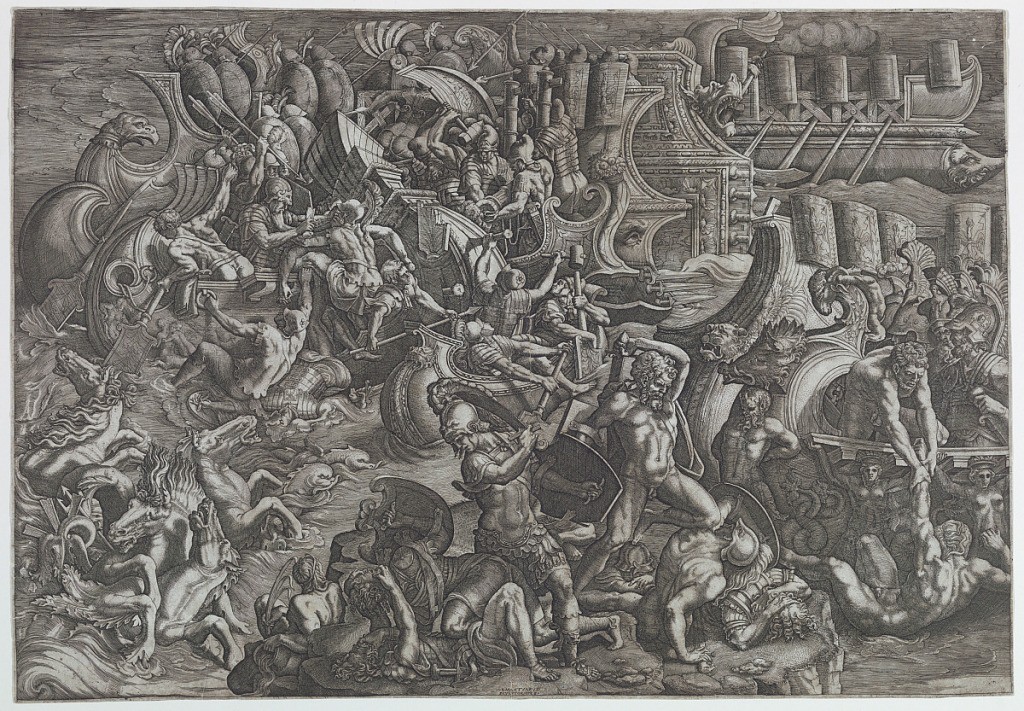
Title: Naval Battle Between Greeks and Trojans
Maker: Giovanni Battista Scultori, Italian, 1503 - 1575
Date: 1538
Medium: Engraving
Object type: Print
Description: Horizontal rectangle. An enormous naval encounter takes place between the Trojans and the Greeks. Numerous figures being slain in the foreground.